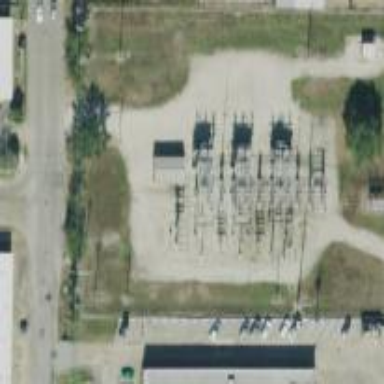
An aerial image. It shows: Outdoor power substation surrounded by fence. The substation operates at the distribution level.